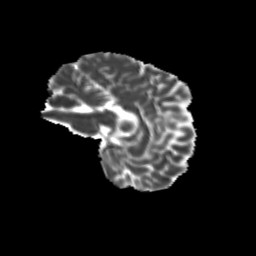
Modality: MD
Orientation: sagittal
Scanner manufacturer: siemens
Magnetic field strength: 3 T
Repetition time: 9.2 s
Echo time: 0.084 s